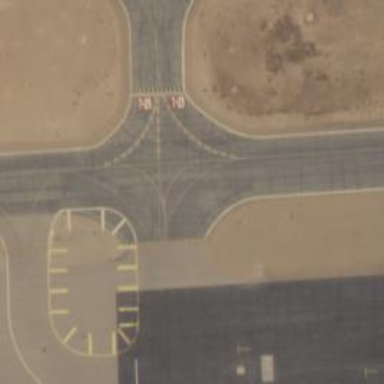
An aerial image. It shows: Image of taxiway at airport.